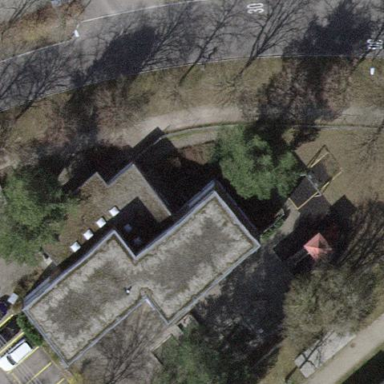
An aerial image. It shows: Flat-roofed school building.